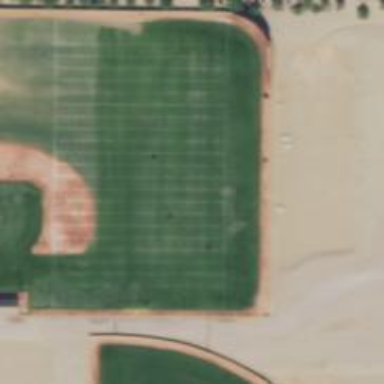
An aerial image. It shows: Pitch for American football.